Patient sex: M
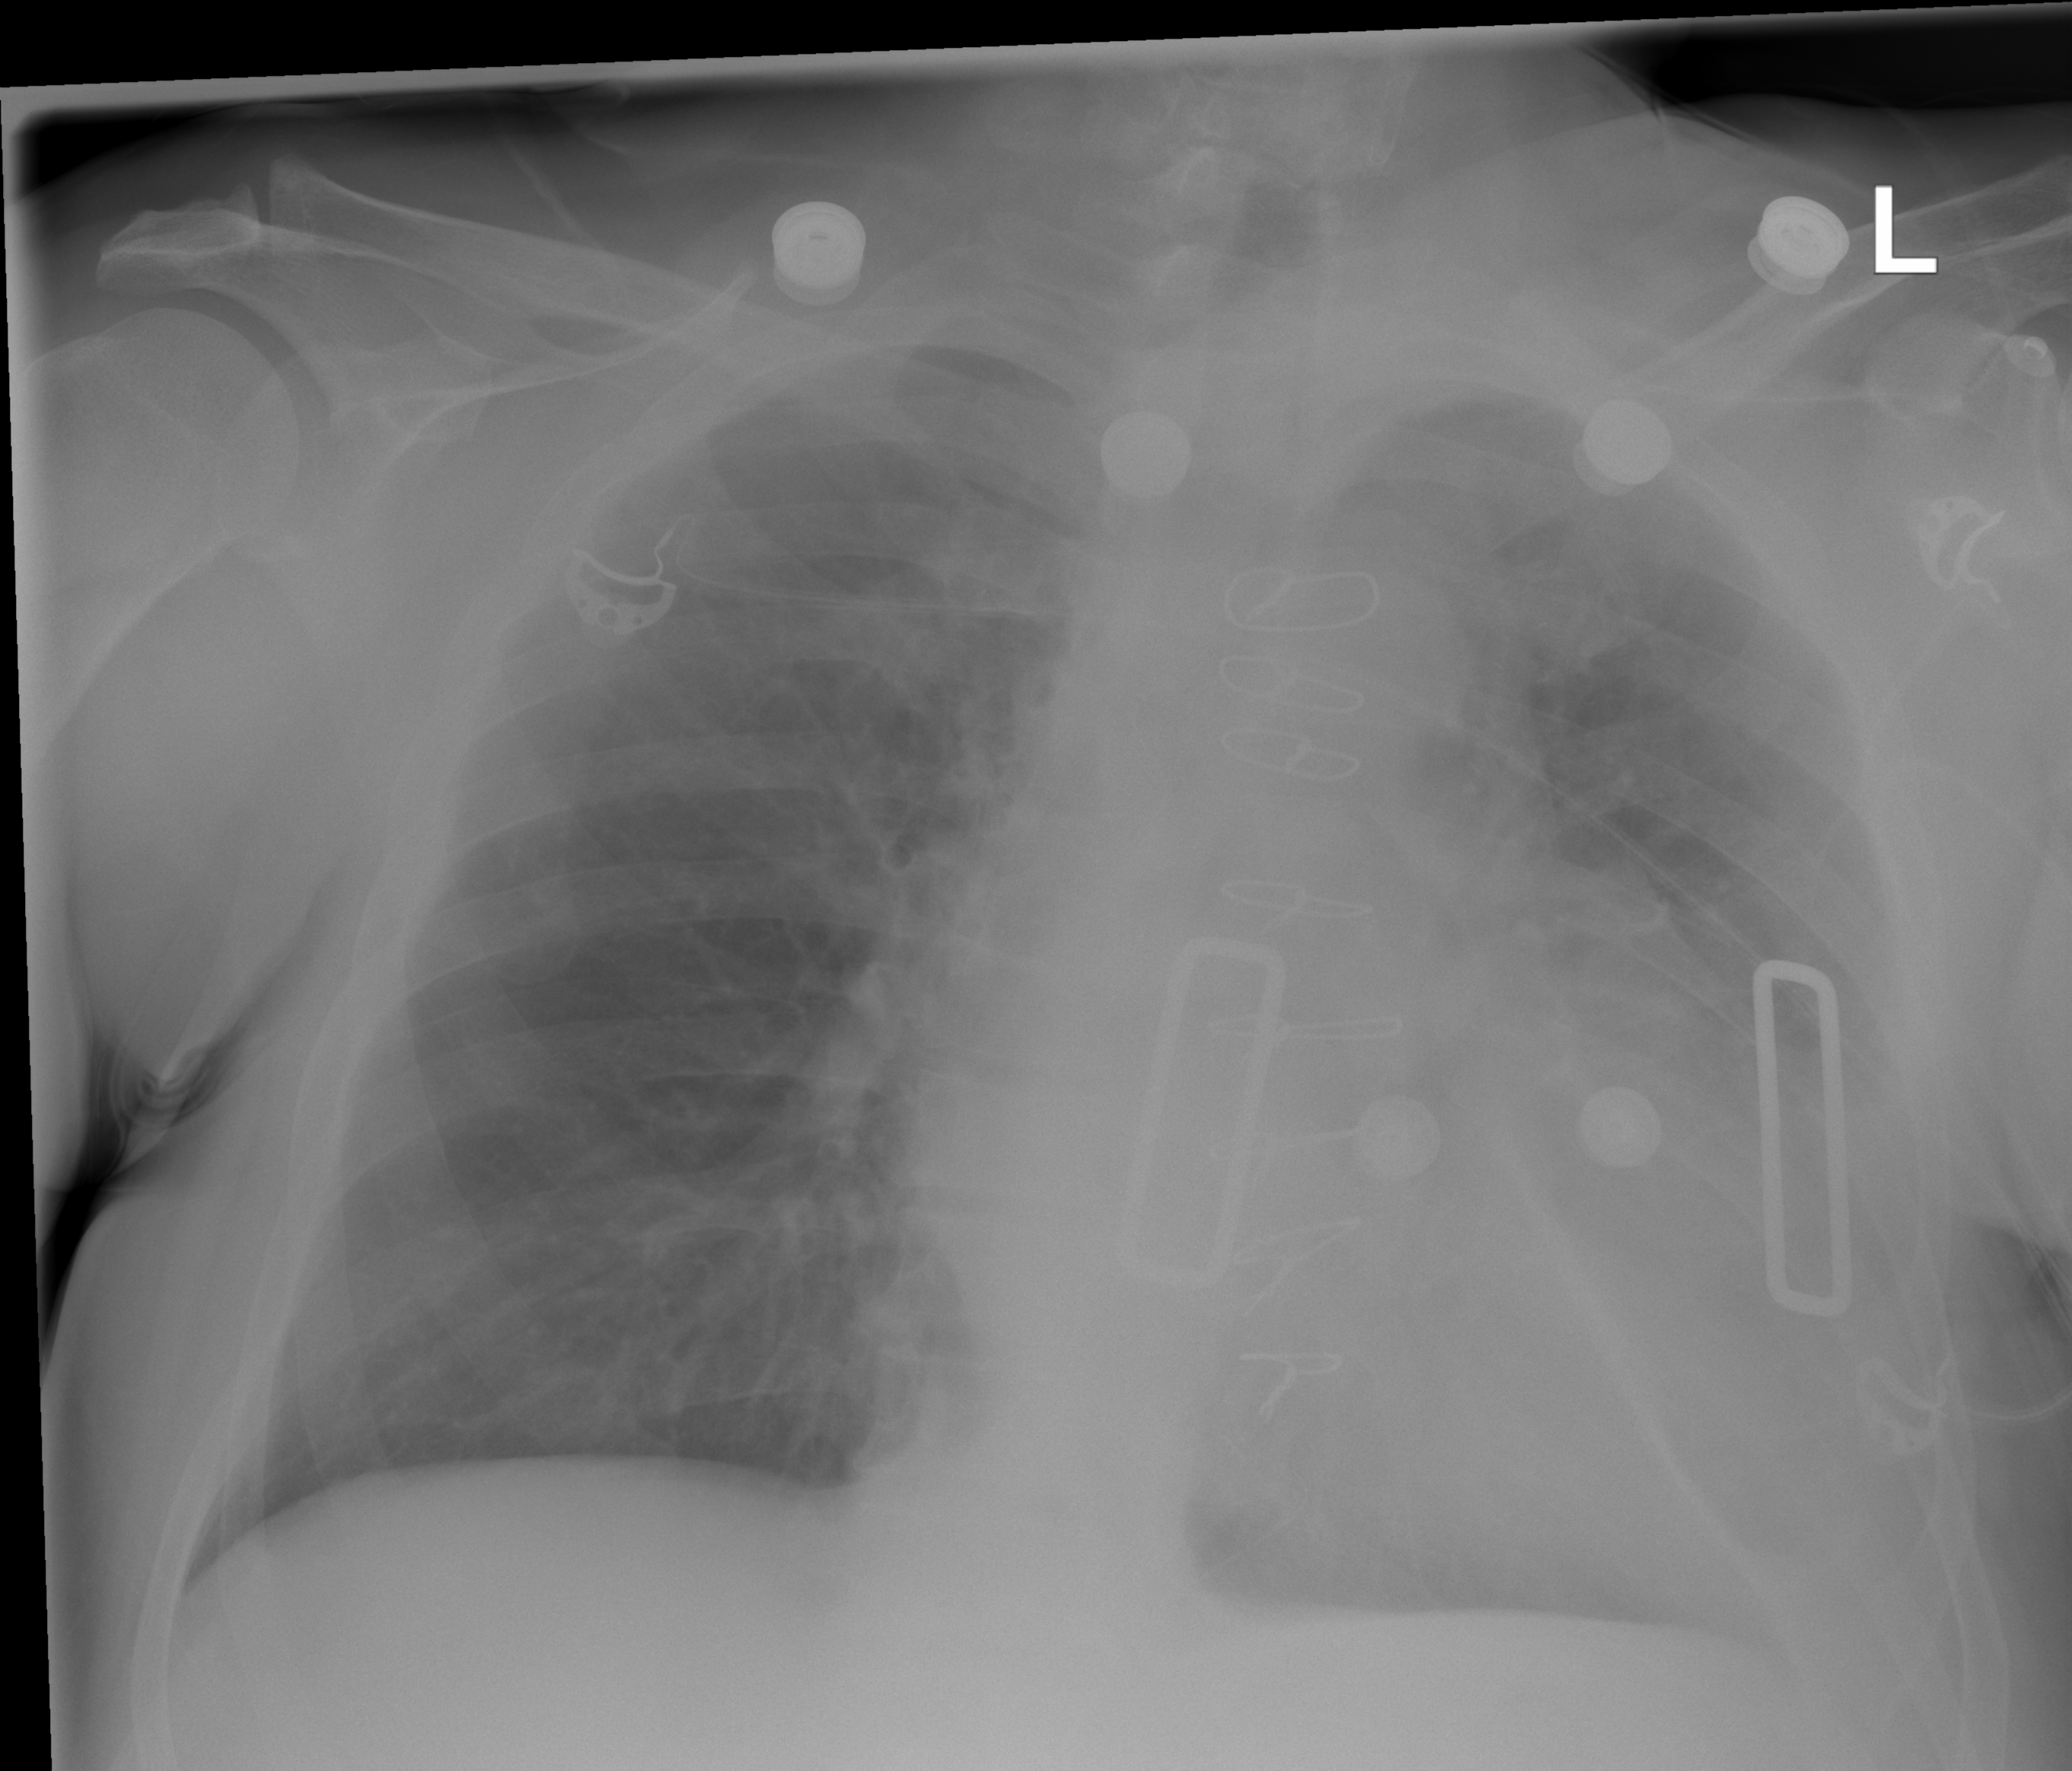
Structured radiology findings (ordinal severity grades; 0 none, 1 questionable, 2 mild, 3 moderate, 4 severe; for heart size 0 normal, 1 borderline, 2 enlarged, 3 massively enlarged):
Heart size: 2
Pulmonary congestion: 1
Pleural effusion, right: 0
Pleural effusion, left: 3
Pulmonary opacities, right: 0
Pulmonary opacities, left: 2
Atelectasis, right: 0
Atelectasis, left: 2